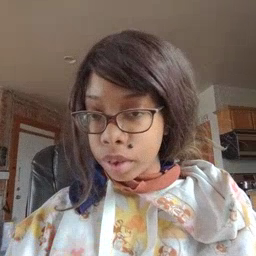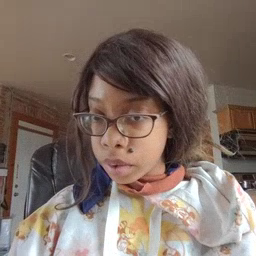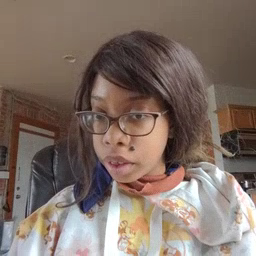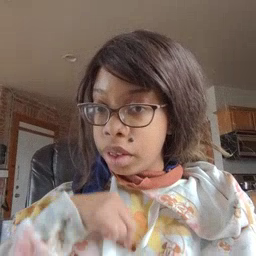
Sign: zipper